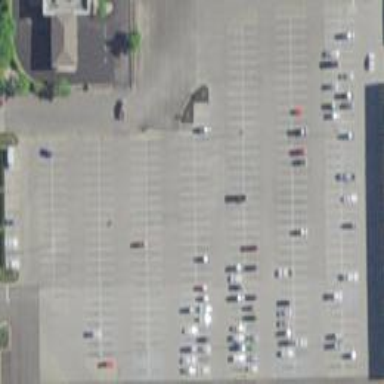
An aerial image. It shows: Parking area.